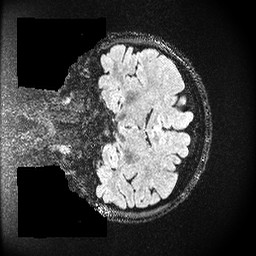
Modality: FLAIR
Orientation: coronal
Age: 30
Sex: female
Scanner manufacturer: ge
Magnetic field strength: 3 T
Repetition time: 4.802 s
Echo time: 0.1161 s